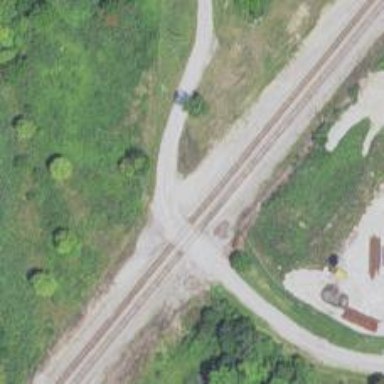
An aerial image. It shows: Level crossing along the railway.